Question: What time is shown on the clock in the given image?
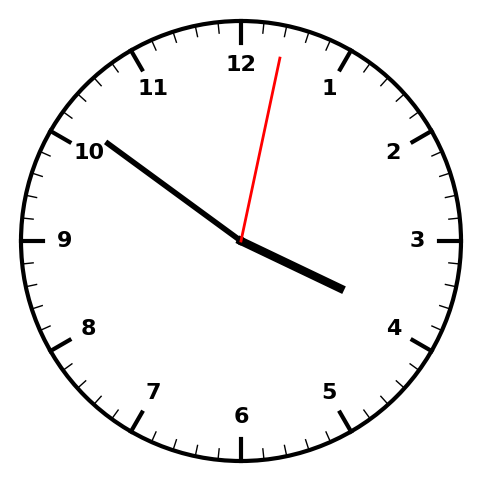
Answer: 03:51:02